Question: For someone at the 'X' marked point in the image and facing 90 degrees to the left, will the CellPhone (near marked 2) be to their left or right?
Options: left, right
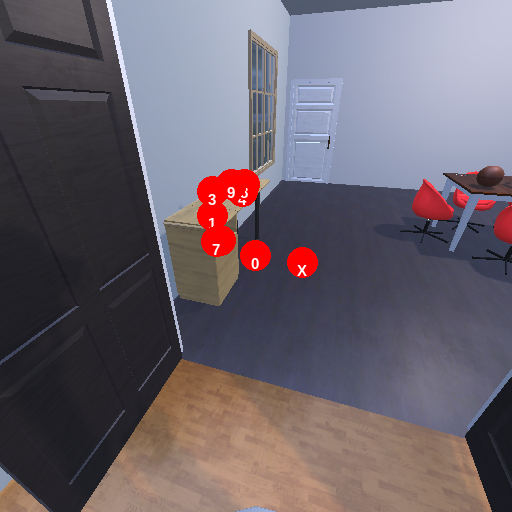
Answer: left